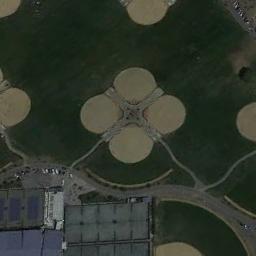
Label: baseball_diamond